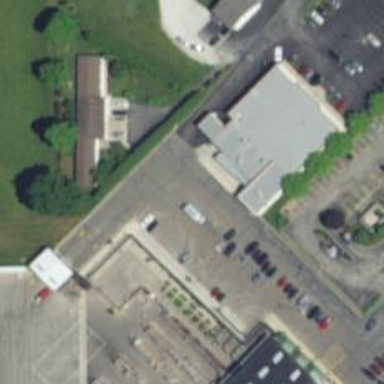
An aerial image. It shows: Building.